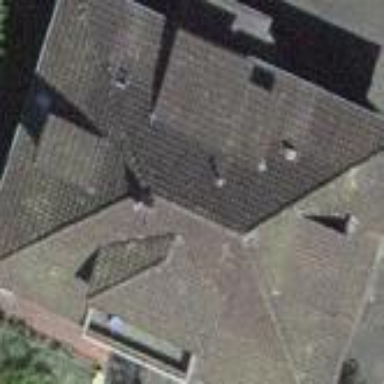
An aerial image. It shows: House with hipped roof.